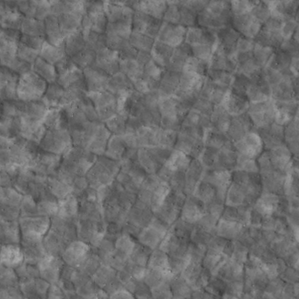
Label: non_frost